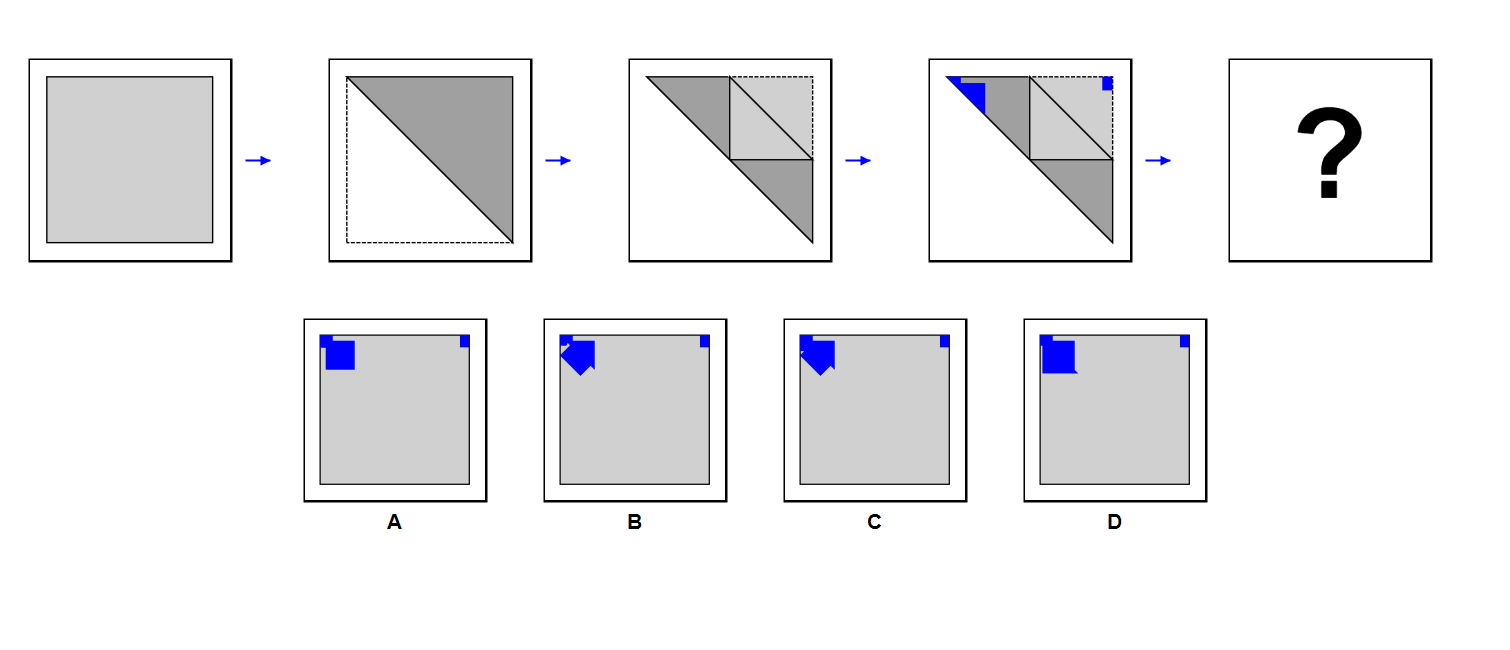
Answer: A